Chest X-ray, PA view. Patient: 43 years old, sex M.
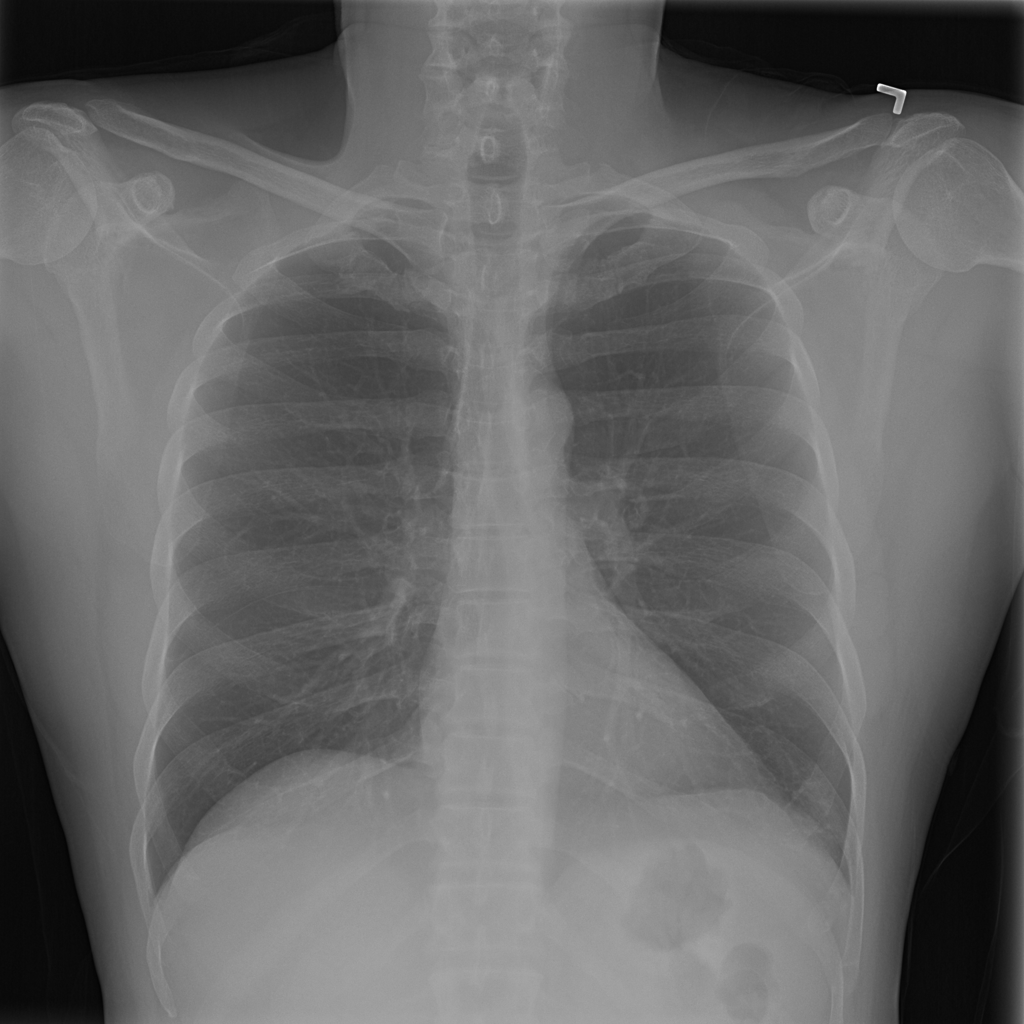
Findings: No Finding